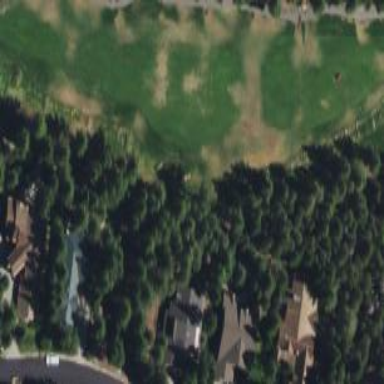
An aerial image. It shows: Green golf area with grass land use.